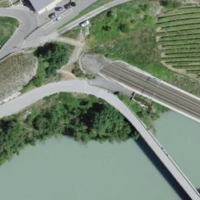
EUNIS habitat code: 15
Species observed at this site:
Podarcis muralis
Limenitis reducta
Motacilla alba